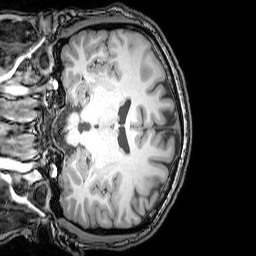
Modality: T1w
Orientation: coronal
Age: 24
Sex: male
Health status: healthy
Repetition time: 0.081 s
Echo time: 0.037 s